Question: Imagine in the following flowchart,
<URL>
"Want Fries" must be checked before checking "Want Drink". Now, I want to get an endpoint where, both of the conditions can be checked in any order. What should be the concise flowchart of it?
Update:
One possible diagram I made is the following but it looks not concise and also looks clumsy.

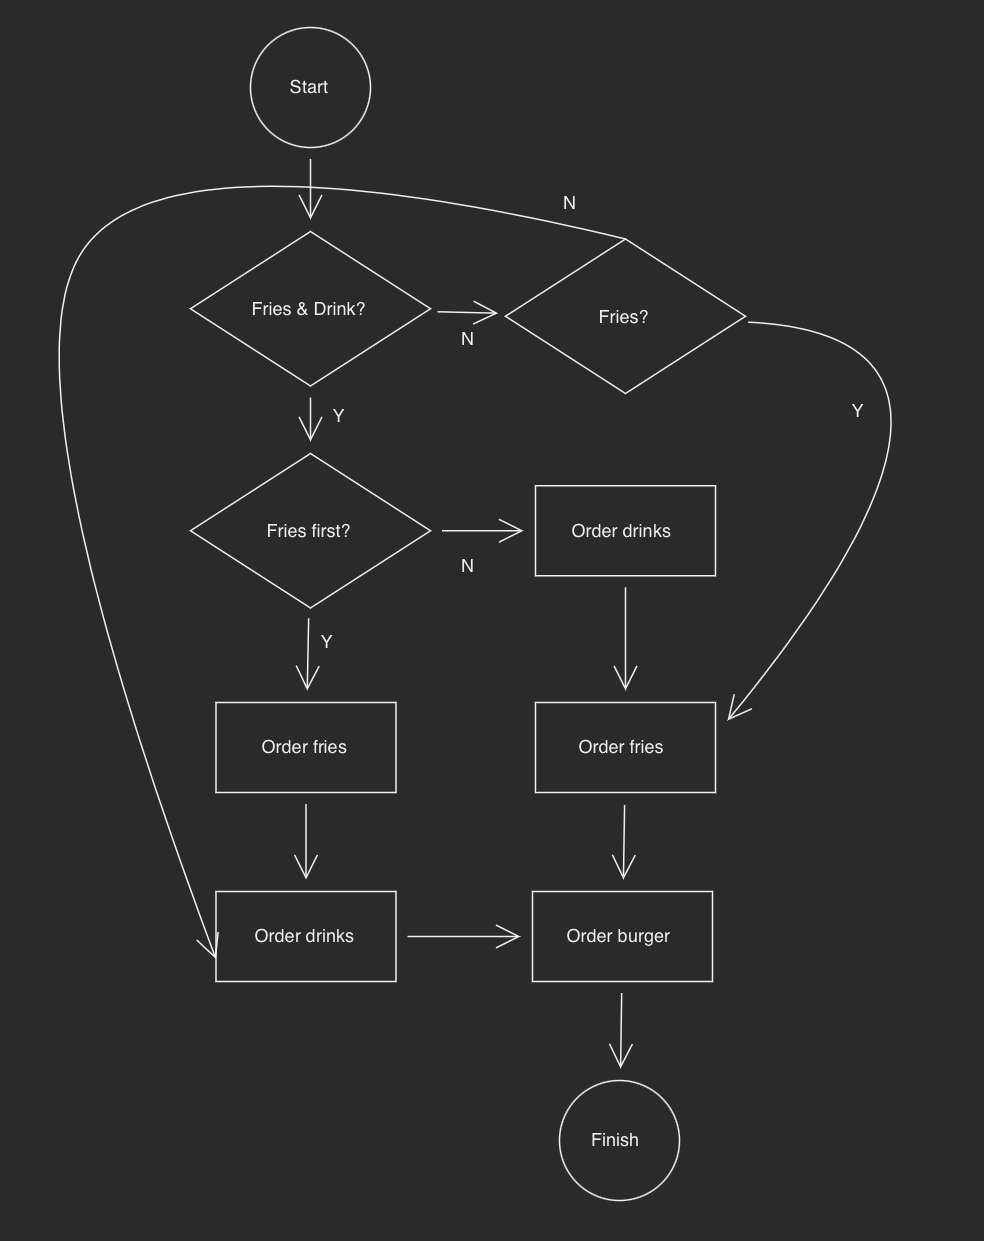
Answer: You can use and symbols to represent parallel processing. It indicates the start or end of a section of processes that can be done independently. The UML notation for fork and join is a straight line.
See the below picture. <URL>